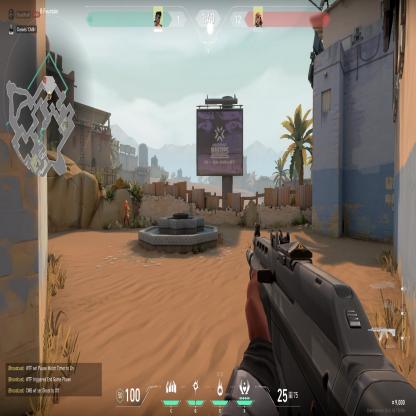
Label: enemy